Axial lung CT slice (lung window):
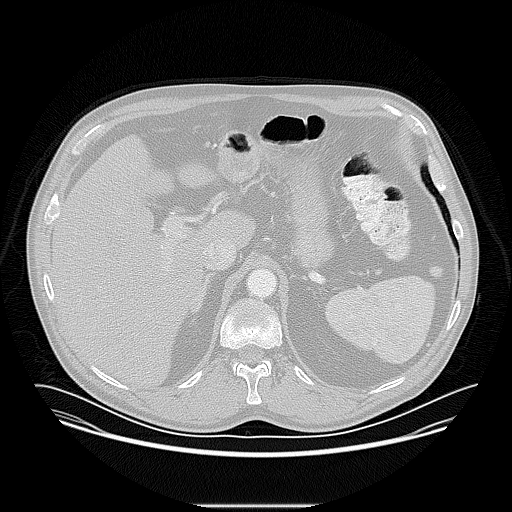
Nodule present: no